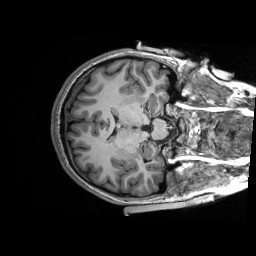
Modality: T1w
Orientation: axial